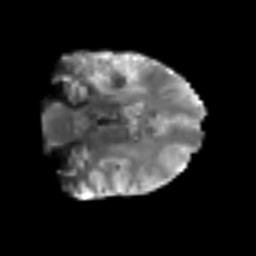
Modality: T2w
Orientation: coronal
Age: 49
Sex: male
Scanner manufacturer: siemens
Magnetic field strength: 3 T
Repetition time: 6.1 s
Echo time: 0.101 s